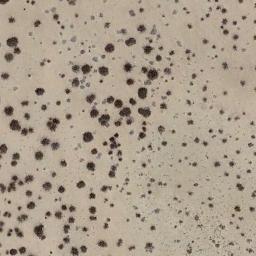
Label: chaparral